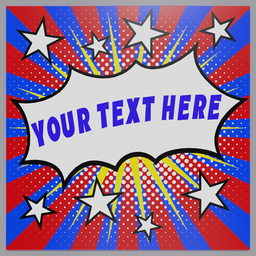
Label: decoration